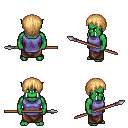
a pixel art fantasy rpg character, male body template, orc, green skin, chain tabard jacket, robe skirt, light blonde plain hairstyle, spear, four views (front, back, left, right), 2x2 character sprite sheet, small pixel art, hard edges, no anti-aliasing